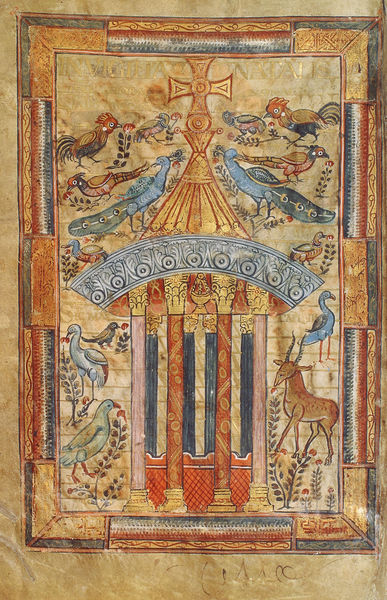
Titel: Soissons Evangeliar
Standort: Herkunftsort: Aachen (EU - D)
Institution: Paris, Bibliothèque Nationale
Schlagwörter: blau, gelb, blumen, frankreich, säulen, rot, tiere, rahmen, vögel, pflanzen, farben, wandmalerei, buch, kreuz, tauben, seite, pfau, buchseite, einband, hirsch, zelt, antilope, buchmalerei